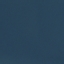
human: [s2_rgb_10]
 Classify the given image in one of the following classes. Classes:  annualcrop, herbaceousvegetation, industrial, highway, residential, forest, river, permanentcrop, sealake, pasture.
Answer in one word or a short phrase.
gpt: SeaLake